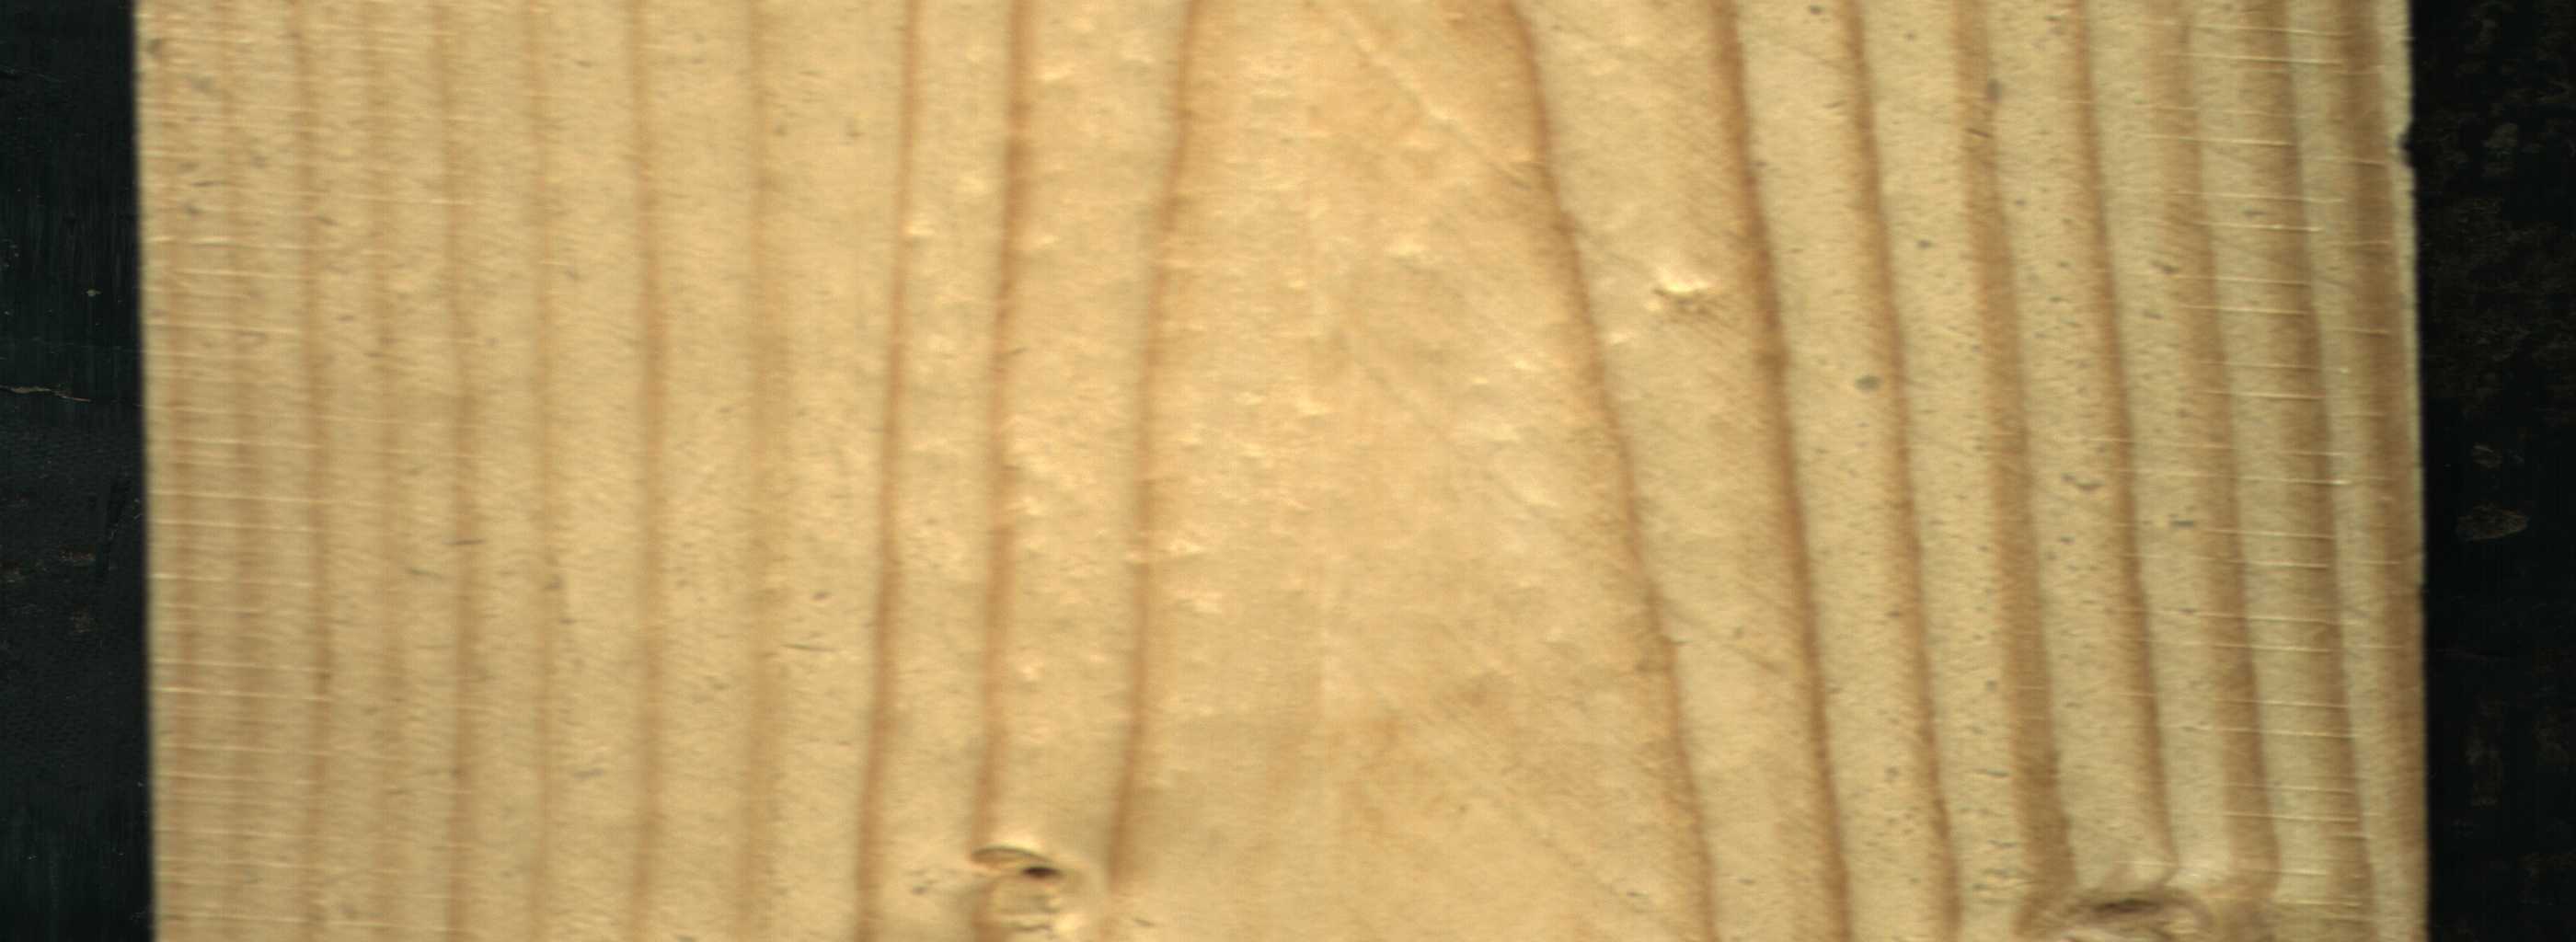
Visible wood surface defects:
Live_Knot
Live_Knot